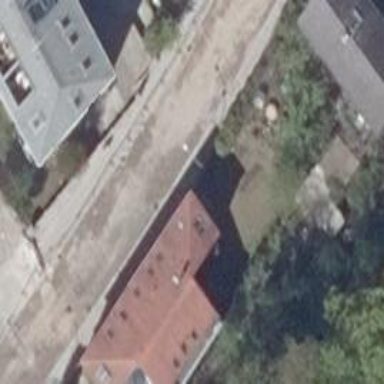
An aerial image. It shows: Apartment building with hipped roof.